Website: lowes
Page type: customer-info-address
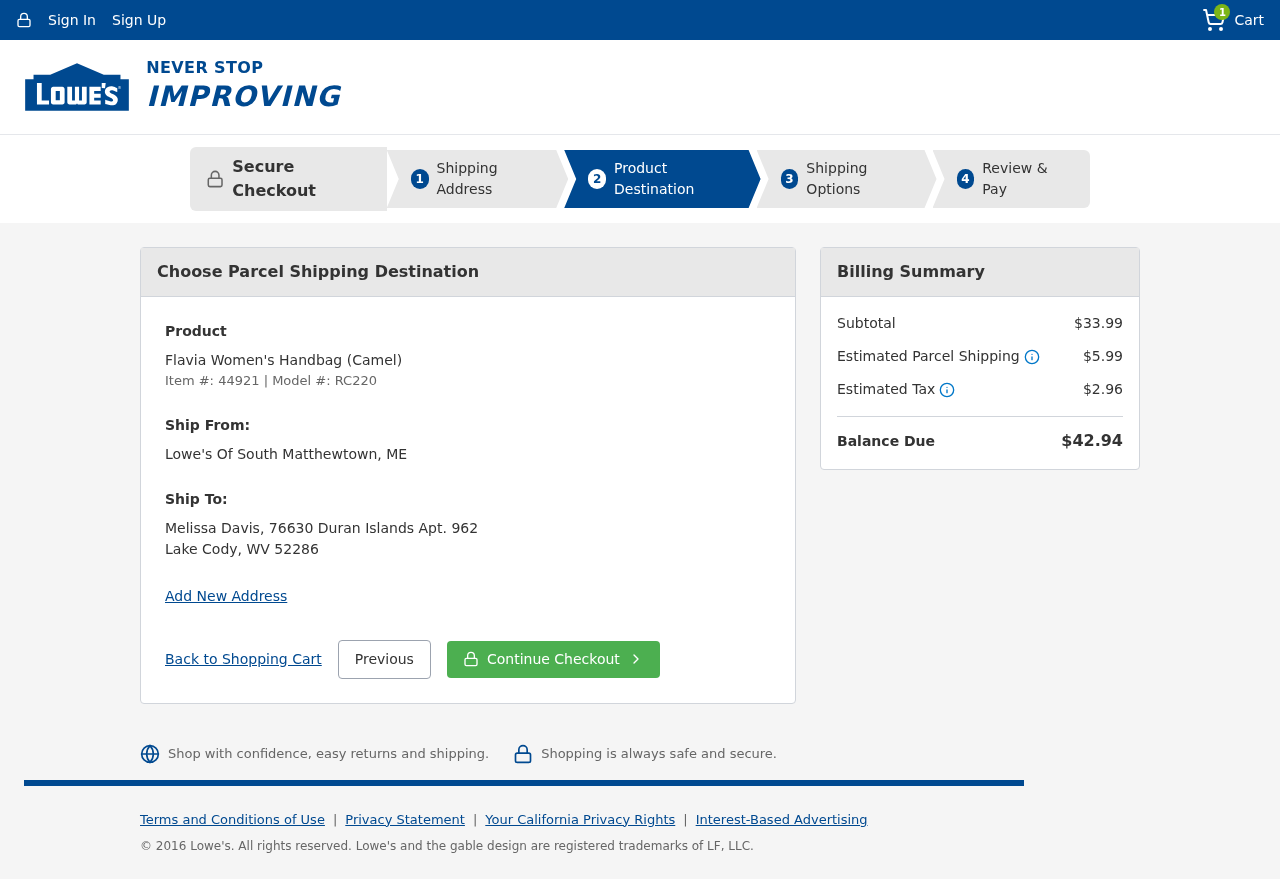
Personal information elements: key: PII_FULLNAME
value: Melissa Davis
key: PII_STREET
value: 76630 Duran Islands Apt. 962
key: PII_CITY_STATE2
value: South Matthewtown, ME
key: PII_CITY_STATE_ZIP
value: Lake Cody, WV 52286
Product elements: key: PRODUCT1_NAME
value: Flavia Women's Handbag (Camel)
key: PRODUCT1_ITEM_NUMBER
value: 44921
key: PRODUCT1_MODEL_NUMBER
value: RC220
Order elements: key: ORDER_NUM_ITEMS
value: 1
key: ORDER_SUBTOTAL
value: $33.99
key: ORDER_SHIPPING_COST
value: $5.99
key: ORDER_TAX
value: $2.96
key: ORDER_TOTAL
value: $42.94